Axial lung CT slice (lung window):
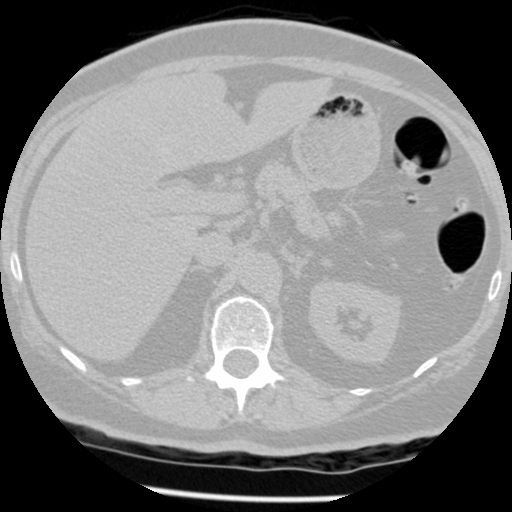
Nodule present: no